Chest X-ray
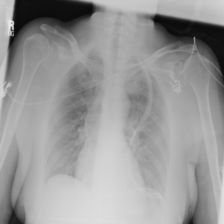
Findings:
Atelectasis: negative
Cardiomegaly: negative
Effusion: negative
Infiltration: negative
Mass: negative
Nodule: negative
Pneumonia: negative
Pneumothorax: negative
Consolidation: negative
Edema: negative
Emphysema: negative
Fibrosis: negative
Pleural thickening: negative
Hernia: negative